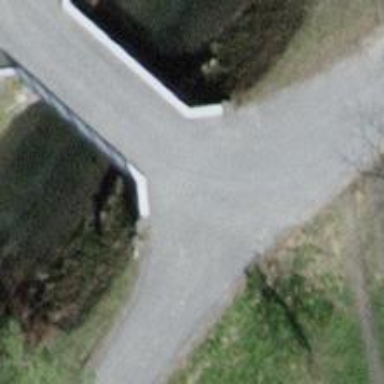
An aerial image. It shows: Track road with gravel surface and bridge. There is separate cycle track alongside.